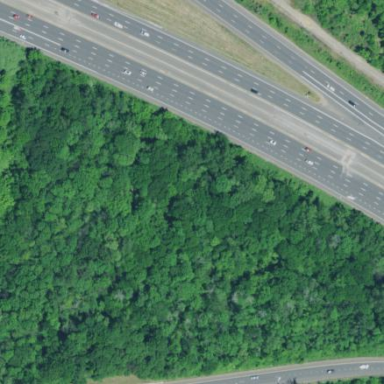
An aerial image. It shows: Semi-evergreen mixed woodland with diverse foliage.